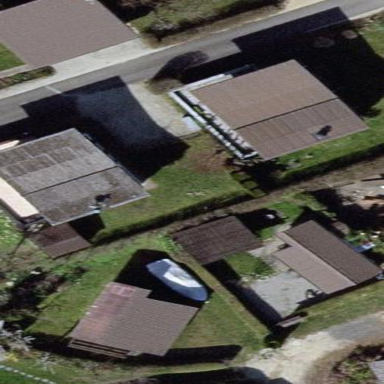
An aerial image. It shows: Bungalow.